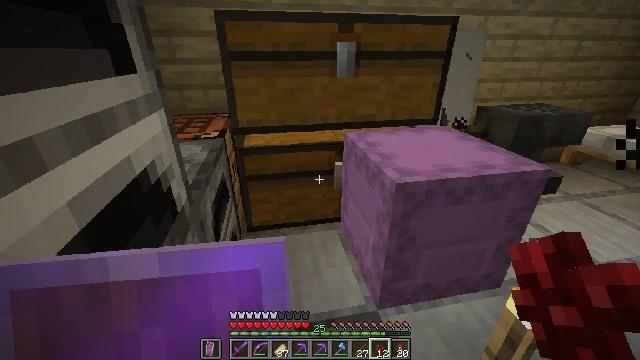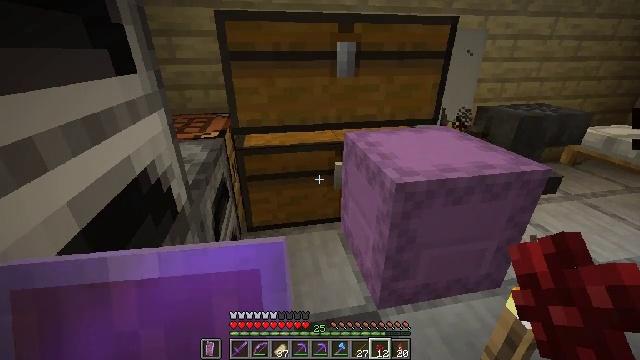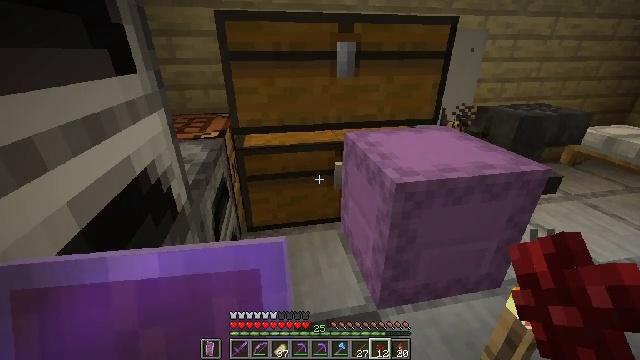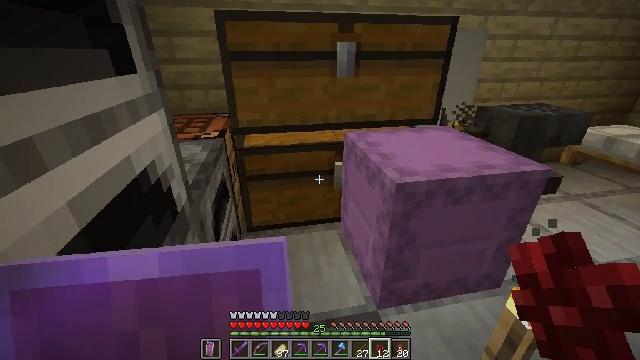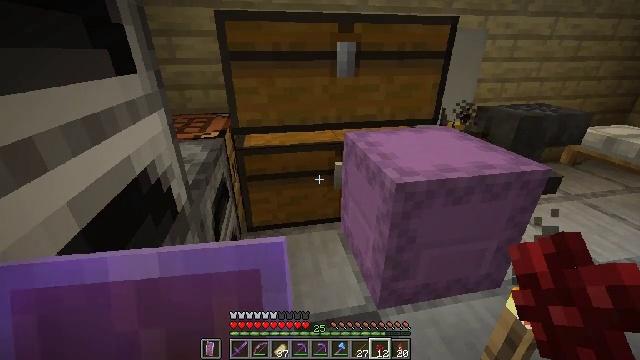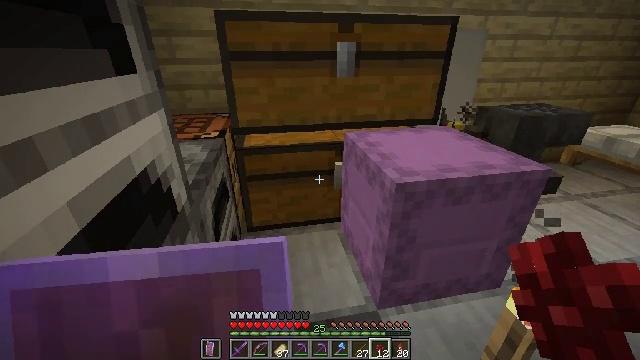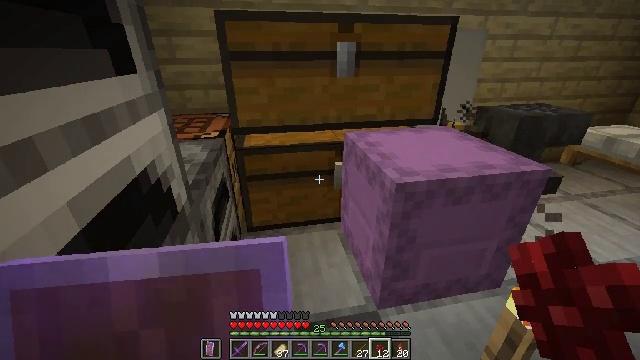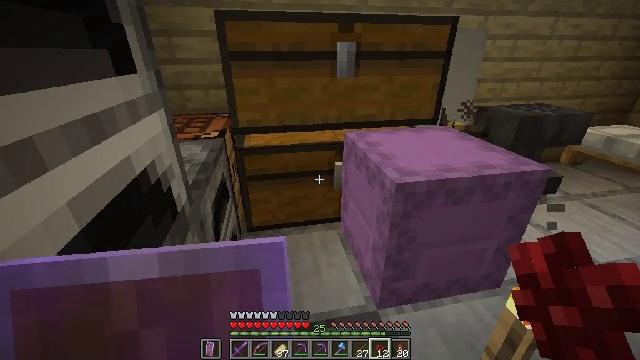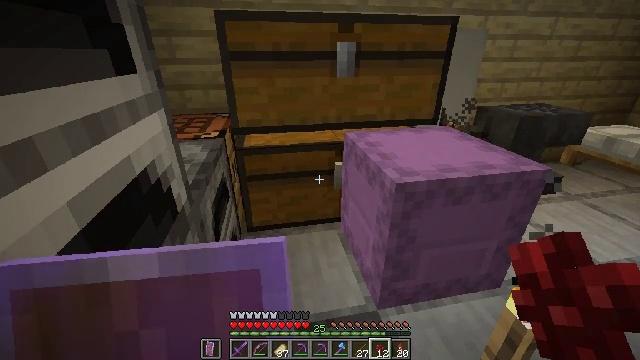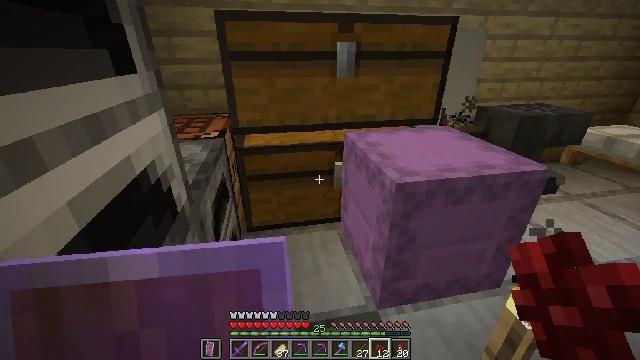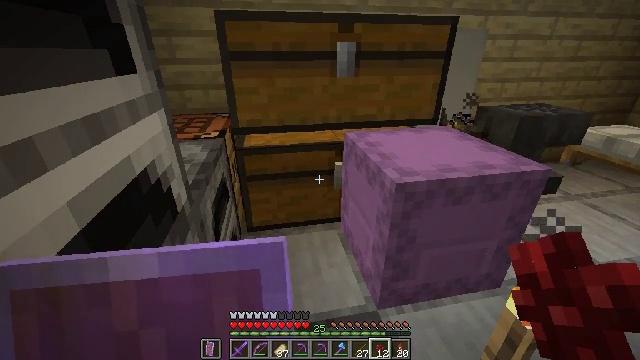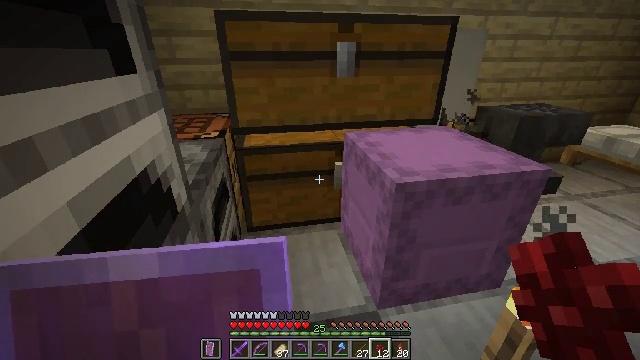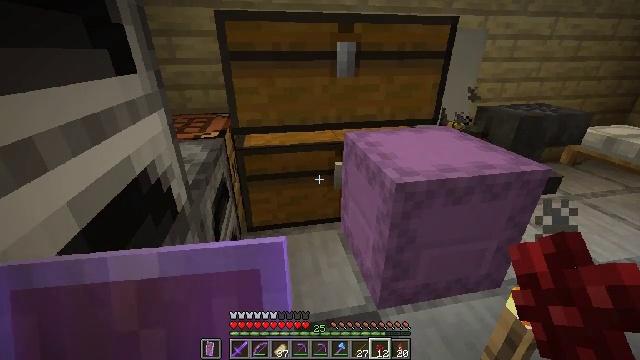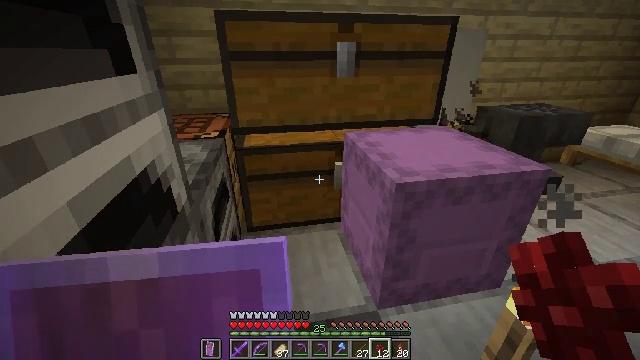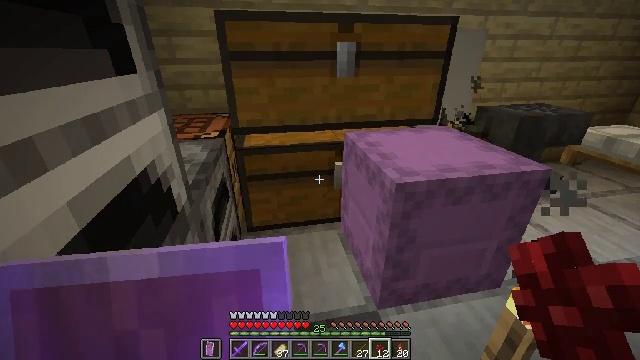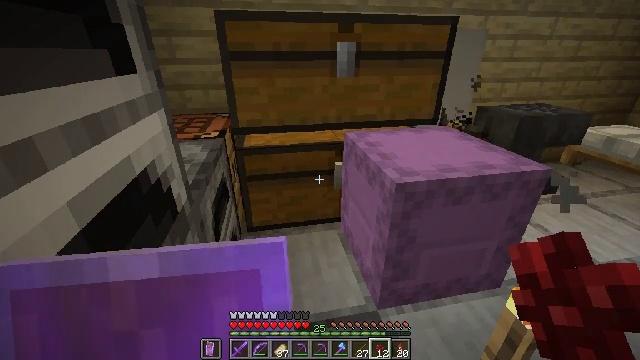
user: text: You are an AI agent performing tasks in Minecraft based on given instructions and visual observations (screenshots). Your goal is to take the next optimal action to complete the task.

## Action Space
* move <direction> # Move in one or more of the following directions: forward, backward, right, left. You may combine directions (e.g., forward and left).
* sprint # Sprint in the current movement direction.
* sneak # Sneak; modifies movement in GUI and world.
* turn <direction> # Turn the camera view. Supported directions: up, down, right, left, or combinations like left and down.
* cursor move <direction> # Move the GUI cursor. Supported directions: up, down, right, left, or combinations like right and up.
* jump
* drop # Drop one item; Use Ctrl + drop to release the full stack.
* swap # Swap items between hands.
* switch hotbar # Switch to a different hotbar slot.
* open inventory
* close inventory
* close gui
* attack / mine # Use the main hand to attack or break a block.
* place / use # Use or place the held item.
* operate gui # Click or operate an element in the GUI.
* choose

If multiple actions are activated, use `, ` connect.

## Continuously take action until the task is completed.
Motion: motion action
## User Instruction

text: Craft sugar in the crafting grid.
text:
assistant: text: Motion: no_op
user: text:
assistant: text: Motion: no_op
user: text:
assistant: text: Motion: no_op
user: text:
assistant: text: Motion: no_op
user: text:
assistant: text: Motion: no_op
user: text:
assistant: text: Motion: no_op
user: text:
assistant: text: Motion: no_op
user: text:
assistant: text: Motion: no_op
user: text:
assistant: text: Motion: no_op
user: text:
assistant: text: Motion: no_op
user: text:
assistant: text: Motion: no_op
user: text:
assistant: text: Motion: no_op
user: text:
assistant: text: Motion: no_op
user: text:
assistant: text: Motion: no_op
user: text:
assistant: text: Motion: no_op
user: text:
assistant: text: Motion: no_op
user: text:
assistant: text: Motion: no_op
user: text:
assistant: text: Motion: no_op
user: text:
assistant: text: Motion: no_op
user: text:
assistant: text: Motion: no_op
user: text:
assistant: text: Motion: move back
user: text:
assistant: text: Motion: move back
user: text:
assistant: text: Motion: move back
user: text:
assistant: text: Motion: move back
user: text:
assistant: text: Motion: move back
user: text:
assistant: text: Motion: move back
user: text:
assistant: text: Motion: no_op
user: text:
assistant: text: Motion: no_op
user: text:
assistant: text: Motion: no_op
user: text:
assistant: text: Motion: no_op